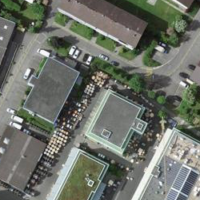
EUNIS habitat code: 54
Species observed at this site:
Chelidonium majus